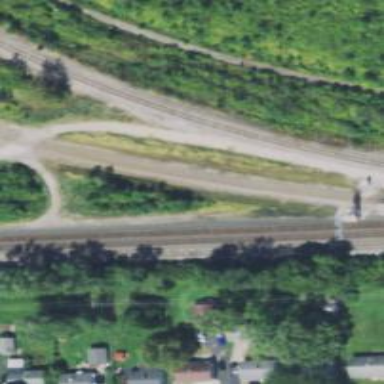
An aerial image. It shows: Abandoned railway yard.